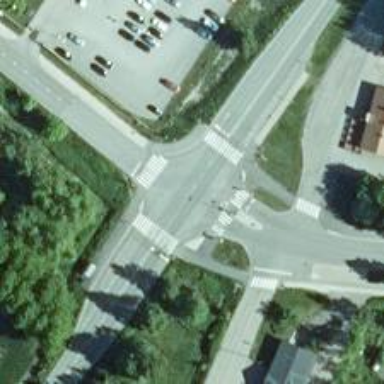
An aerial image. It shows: Marked crossing on the road.